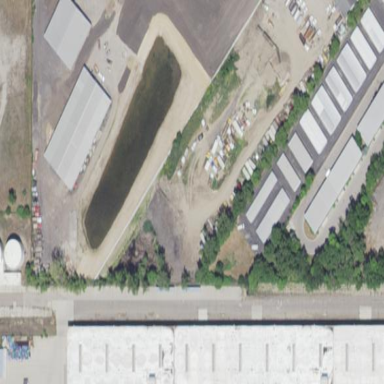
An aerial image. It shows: Storage rental shop.